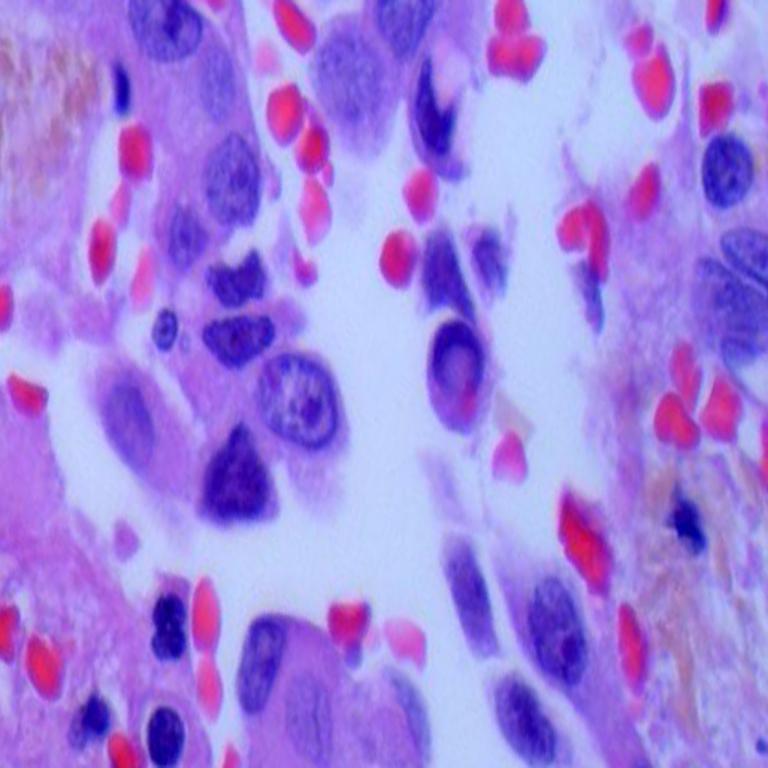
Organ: lung
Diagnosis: adenocarcinomas